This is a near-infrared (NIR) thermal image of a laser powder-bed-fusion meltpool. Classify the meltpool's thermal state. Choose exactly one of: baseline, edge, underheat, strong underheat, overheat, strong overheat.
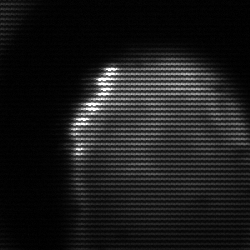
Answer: edge